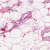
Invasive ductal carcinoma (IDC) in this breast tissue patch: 0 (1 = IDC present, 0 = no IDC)